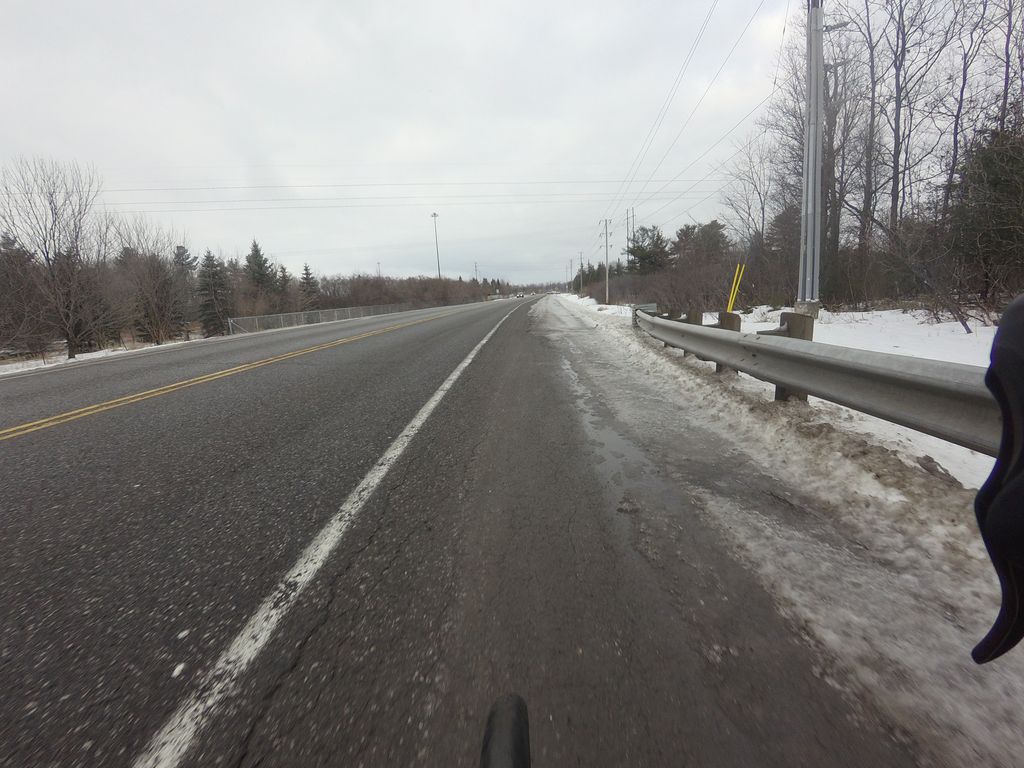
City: ottawa-gatineau